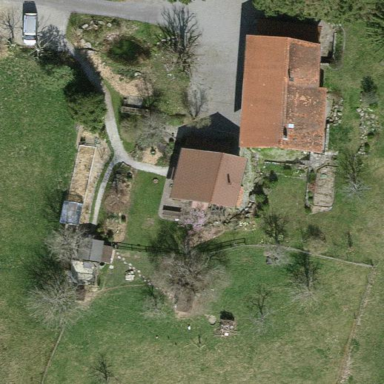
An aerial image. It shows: Farmyard area.